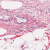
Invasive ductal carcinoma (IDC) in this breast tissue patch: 0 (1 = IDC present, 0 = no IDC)